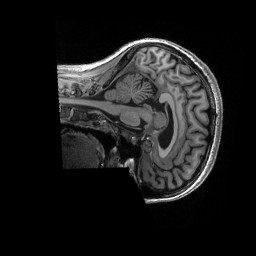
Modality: T1w
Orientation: sagittal
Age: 30
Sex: female
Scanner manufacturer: siemens
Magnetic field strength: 3 T
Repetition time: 2.53 s
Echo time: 0.0033 s